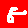
Digit: 8